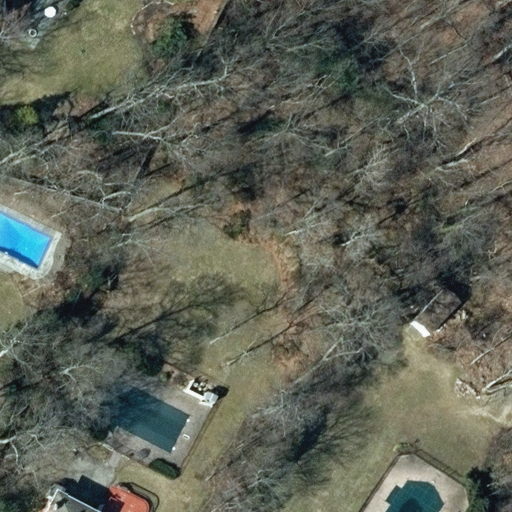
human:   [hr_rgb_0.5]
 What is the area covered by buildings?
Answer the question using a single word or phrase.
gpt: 63m2

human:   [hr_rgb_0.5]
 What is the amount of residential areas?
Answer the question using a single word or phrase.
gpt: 1

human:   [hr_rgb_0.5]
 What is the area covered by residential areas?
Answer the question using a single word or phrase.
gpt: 10637m2

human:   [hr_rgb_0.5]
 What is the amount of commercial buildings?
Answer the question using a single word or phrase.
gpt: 0

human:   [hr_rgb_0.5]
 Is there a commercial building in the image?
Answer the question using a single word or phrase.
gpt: no

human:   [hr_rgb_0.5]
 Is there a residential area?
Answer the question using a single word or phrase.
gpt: yes

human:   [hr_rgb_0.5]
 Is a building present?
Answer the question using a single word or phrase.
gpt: yes

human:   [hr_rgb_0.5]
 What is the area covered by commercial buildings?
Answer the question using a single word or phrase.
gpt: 0m2

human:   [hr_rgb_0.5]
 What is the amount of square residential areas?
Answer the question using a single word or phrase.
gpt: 0

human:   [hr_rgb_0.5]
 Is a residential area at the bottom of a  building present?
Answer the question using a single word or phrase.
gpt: yes

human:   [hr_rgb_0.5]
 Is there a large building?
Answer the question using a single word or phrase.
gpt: no

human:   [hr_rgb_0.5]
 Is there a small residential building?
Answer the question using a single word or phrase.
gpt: yes

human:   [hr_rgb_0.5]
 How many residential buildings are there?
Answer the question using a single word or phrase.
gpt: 2

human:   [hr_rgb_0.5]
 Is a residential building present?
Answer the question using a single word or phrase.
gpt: yes

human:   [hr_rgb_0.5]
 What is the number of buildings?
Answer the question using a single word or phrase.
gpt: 2

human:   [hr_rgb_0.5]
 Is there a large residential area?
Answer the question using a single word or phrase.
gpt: yes

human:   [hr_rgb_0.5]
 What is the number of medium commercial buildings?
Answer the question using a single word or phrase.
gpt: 0

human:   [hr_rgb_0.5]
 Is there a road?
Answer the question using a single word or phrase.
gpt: no

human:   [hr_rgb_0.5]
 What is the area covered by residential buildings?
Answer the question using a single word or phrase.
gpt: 63m2

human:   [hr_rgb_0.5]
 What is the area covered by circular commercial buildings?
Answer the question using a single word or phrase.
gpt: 0m2

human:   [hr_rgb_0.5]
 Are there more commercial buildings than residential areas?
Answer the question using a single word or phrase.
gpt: no

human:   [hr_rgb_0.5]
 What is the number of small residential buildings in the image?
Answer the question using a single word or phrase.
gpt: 2

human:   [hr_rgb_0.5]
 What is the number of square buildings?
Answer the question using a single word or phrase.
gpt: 0

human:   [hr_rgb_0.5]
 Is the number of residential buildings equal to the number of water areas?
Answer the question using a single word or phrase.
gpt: no

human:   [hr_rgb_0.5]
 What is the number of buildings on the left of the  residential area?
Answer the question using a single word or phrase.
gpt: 0

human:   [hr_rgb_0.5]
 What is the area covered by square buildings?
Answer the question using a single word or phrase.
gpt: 0m2

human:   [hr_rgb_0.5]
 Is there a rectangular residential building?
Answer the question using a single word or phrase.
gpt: yes

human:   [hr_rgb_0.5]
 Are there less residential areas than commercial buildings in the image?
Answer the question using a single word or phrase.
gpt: no

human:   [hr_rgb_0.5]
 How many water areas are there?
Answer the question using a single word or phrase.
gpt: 0

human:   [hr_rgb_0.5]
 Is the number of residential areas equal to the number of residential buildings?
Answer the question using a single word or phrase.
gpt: no

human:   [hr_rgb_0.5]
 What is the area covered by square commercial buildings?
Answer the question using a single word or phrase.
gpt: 0m2

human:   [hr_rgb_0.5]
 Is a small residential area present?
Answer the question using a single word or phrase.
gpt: no

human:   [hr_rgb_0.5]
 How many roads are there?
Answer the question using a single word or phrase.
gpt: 0

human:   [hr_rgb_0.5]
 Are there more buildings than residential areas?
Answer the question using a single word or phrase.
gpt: yes

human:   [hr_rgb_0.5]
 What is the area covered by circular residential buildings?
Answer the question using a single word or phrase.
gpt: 0m2

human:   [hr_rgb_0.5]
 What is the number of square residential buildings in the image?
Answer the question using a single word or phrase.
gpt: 0

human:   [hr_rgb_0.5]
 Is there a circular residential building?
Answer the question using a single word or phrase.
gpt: no

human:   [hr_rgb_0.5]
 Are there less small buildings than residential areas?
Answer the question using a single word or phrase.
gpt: no

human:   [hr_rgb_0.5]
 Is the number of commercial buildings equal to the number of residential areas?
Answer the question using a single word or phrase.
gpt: no

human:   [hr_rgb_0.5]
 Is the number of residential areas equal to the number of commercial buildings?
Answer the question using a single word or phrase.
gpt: no

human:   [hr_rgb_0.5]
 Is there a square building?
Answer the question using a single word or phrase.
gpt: no

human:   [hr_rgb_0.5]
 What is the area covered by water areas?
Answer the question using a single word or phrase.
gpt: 0m2

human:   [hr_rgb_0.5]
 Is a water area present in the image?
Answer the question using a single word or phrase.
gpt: no

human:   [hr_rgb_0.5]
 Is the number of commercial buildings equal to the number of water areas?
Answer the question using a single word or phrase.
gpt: yes

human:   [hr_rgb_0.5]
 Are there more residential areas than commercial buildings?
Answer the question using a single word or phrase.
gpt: yes

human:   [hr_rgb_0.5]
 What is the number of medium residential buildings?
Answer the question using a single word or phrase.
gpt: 0

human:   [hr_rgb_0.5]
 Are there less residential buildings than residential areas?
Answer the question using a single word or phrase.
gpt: no

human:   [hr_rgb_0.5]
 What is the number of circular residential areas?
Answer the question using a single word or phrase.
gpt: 0

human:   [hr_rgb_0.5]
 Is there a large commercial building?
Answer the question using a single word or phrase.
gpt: no

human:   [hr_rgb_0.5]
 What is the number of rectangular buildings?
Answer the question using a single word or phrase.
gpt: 1

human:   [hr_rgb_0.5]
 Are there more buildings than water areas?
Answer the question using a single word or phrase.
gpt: yes

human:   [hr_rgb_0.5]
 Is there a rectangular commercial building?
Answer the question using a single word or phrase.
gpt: no

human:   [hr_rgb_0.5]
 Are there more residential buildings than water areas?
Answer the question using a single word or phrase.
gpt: yes

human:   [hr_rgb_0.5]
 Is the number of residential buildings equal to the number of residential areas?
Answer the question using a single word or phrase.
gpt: no

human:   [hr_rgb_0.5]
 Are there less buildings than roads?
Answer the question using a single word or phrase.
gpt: no

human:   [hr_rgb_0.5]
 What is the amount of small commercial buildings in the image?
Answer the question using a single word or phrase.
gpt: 0

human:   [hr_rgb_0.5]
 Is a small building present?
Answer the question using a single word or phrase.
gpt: yes

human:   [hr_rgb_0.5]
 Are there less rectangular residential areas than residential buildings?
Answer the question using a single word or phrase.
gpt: yes

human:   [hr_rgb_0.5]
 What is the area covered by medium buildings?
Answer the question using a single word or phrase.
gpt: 0m2

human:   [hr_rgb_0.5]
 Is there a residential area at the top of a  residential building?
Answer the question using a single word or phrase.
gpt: no

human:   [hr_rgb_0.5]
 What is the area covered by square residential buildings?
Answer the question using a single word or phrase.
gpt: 0m2

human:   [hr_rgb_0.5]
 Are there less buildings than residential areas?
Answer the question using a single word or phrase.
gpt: no

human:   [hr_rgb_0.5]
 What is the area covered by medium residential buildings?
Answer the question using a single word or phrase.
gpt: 0m2

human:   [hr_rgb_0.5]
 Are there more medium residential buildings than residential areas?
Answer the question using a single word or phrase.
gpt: no